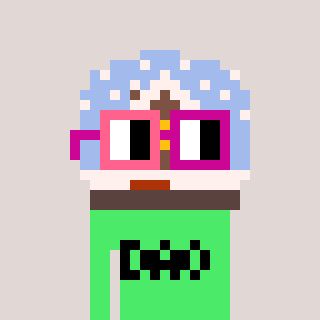
a pixel art character with square pink and red glasses, a snow globe-shaped head and a teal-colored body on a warm background